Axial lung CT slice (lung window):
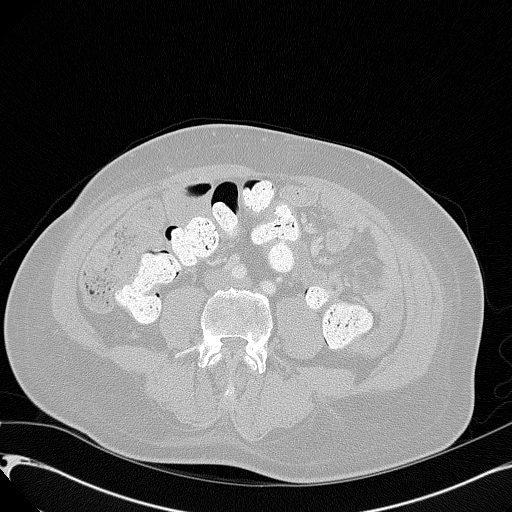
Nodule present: no